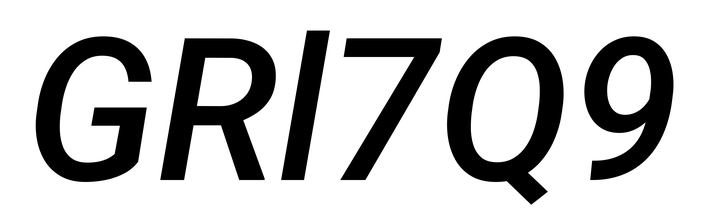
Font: Roboto-Italic_Medium_Italic